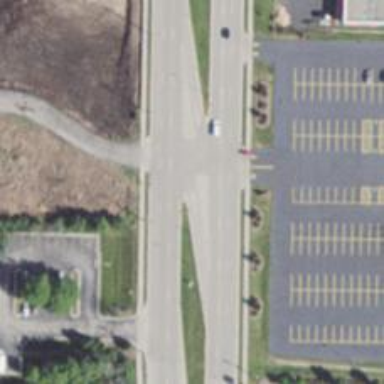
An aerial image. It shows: Asphalt road at the secondary link level.